Question: I have overrided QGraphicsScene with couple of QGraphicsItems in it. I plan to make this scene dynamically resizable with mouse movements. When qgraphicsscene size changes, sizes and positions of items should also change accordingly so that relative position of items mapped to scene always stay same. How can I manage this ?
Below image explains what I aimed to do: Red area represents QGraphicsScene and shapes represent items in it
resized qgraphicsScene with items in it

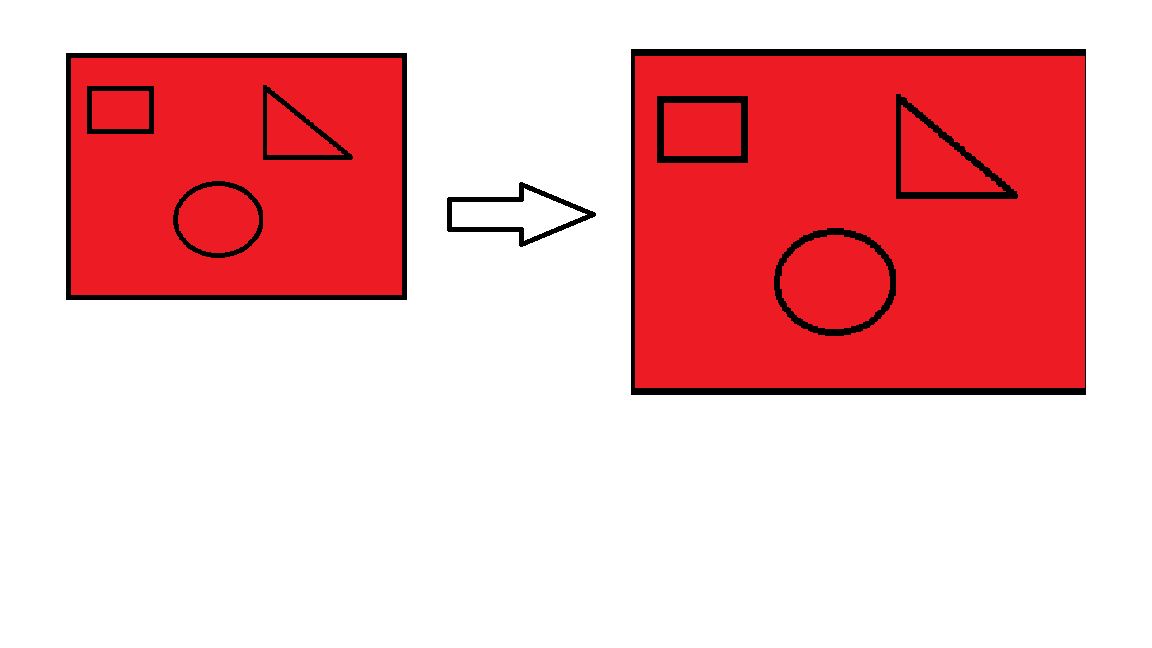
Answer: If you just want to implement a "zoom" functionality, you could call <URL>. If you want to bind this to a mouse event, you'll need to create your own inherited view and implement the functionality in a event handler.